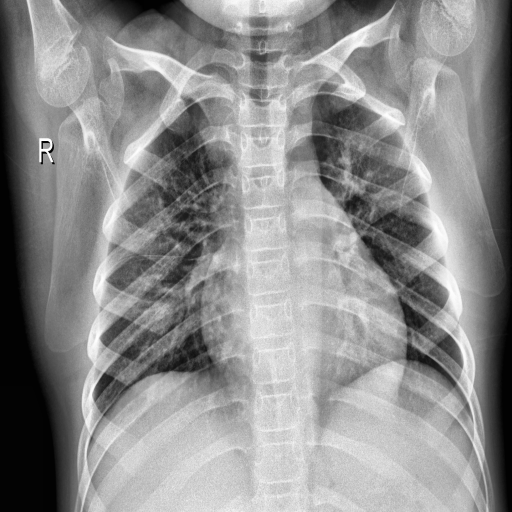
Finding: NORMAL